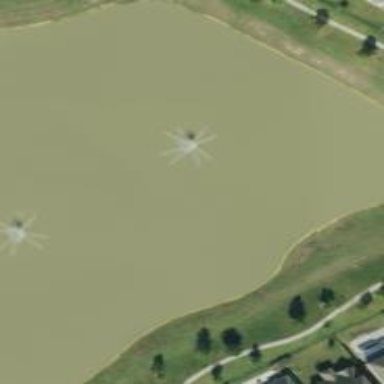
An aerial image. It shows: Retention basin with water.